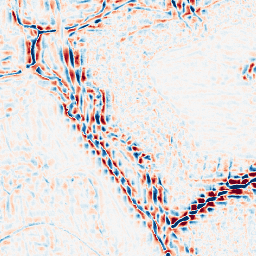
Category: wavelet
Decomposition family: wavelet_reverse_biorthogonal
Decomposition parameters: wavelet: rbio5.5
level: 3
Upsampling method: edge_directed
Upsampling parameters: scale: 2
Upsampling scale: 2